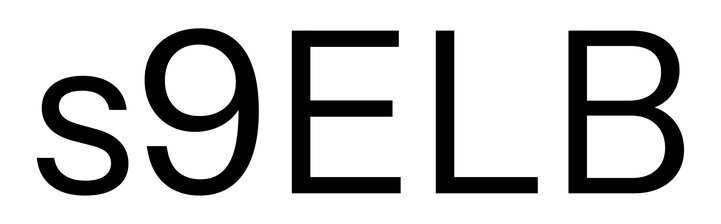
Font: InstrumentSans_Regular